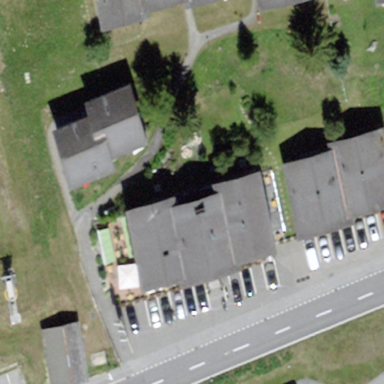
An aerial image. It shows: Hotel building.